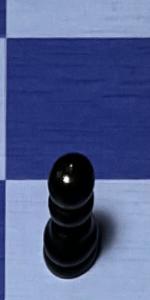
Label: Pawn_Black